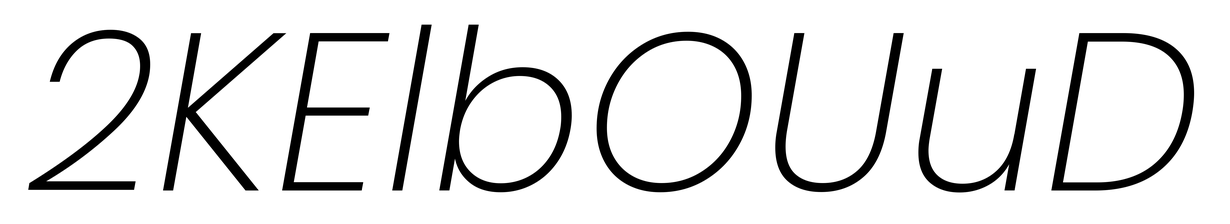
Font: Poppins-ExtraLightItalic